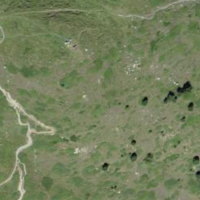
EUNIS habitat code: 26
Species observed at this site:
Gymnadenia conopsea